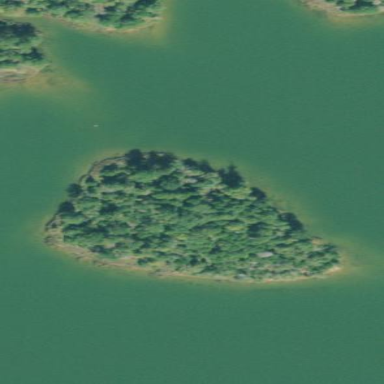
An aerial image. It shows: Island covered with woodland.